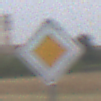
Verkehrszeichen: Vorfahrtsstrasse
Umgebung: Outdoor, Suburban
Tageszeit: Midday
Wetter: Overcast
Licht: Natural
Jahreszeit: NotSpecified
Kontrast: LowContrast